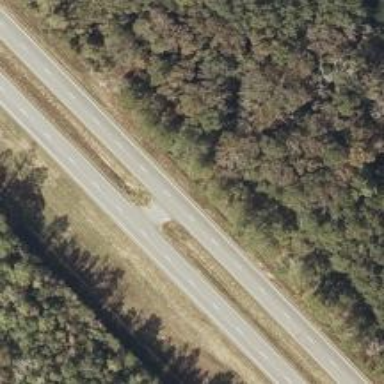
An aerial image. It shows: Dual carriageway expressway with asphalt surface. It is classified as trunk highway.